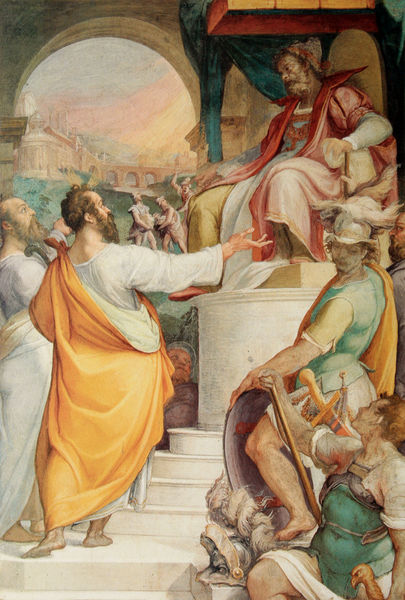
Titel: Moses und Aaron vor dem Pharao
Künstler: Federico Zuccari
Standort: Rom
Institution: Vatikanische Museen
Schlagwörter: arch, blue, chair, church, crown, feathers, hat, king, men, palace, people, red, stairs, steps, stool, sword, swords, throne, white, black, dress, green, old, painting, robe, yellow, pink, hand, greek, man, sky, orange, water, helmet, knight, sash, grass, hats, beard, statue, wings, bridge, marble, city, cape, toga, rome, buildings, pastel, god, rainbow, fresco, empire, humans, gesture, thrown, featehrs, leg, europe, beards, helmets, barefoot, monarch, bear, solider, clean, pedistal, welcome, balloon, please, shaw, target